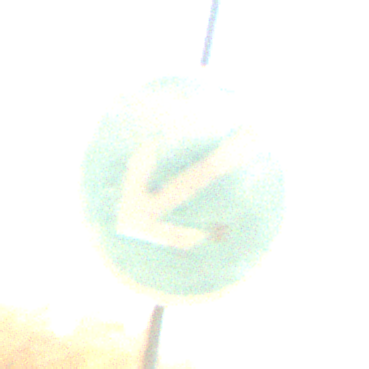
Verkehrszeichen: VorgeschriebeneVorbeifahrtLinks
Umgebung: Outdoor, Nature
Tageszeit: MorningAfternoon
Wetter: PartlyCloudy
Licht: Natural
Jahreszeit: NotSpecified
Kontrast: HighContrast